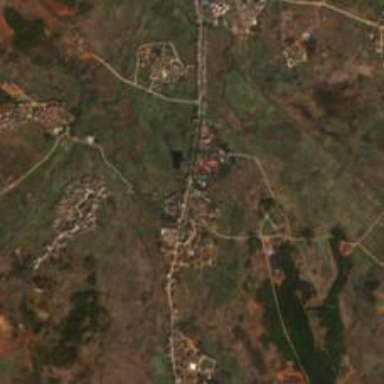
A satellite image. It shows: Township within town.